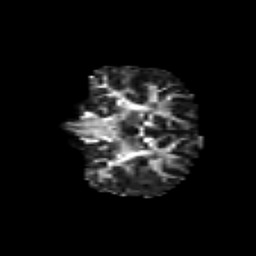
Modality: FA
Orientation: coronal
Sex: male
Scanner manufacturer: siemens
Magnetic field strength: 3 T
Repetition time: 5 s
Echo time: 0.071 s